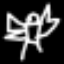
Label: angel